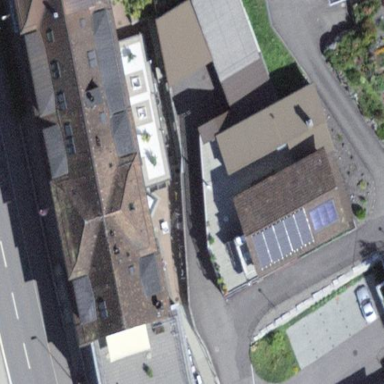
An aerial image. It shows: Nursing home building.